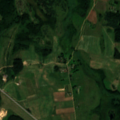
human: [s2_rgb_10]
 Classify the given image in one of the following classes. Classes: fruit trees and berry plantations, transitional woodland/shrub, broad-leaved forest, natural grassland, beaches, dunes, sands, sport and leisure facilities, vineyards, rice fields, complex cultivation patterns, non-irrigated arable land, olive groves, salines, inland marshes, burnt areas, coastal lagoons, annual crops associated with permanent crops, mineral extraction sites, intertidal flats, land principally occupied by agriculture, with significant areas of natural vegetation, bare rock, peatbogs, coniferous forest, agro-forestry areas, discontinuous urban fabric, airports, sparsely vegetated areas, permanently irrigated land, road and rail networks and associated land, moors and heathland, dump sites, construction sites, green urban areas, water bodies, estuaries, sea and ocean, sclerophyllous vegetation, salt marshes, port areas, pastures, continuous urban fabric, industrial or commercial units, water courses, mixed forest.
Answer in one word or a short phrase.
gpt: non-irrigated arable land, complex cultivation patterns, coniferous forest, transitional woodland/shrub, inland marshes